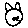
Label: cat